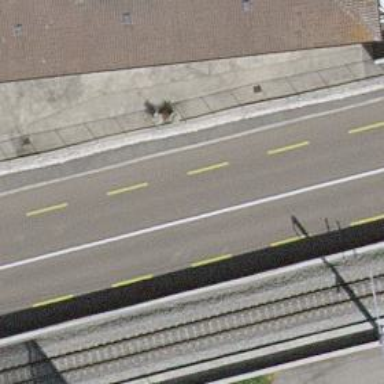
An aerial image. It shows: Asphalt road with primary highway designation. There is advisory cycle lane.